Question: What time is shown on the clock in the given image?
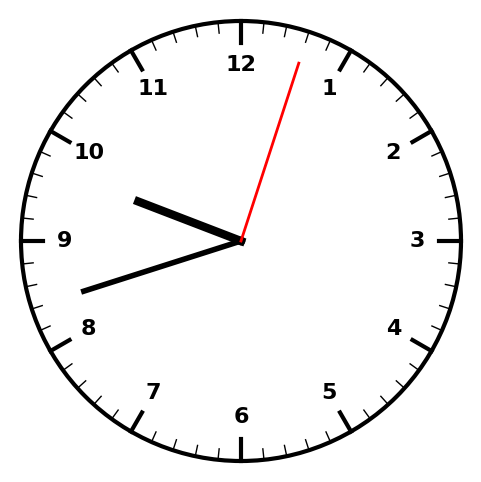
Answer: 09:42:03